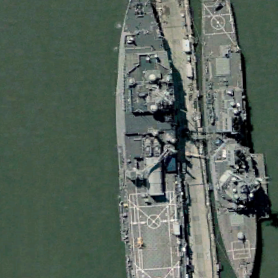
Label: combat